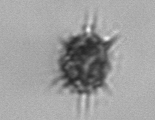
Label: Dictyocha